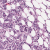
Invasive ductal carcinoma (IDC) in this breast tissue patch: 1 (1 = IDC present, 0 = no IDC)